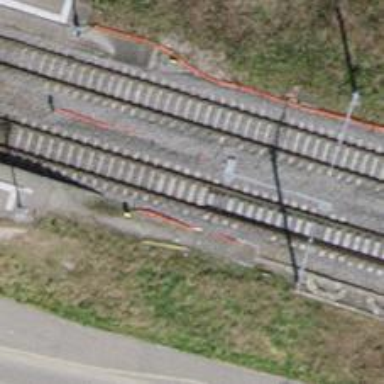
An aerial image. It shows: Railway switch.